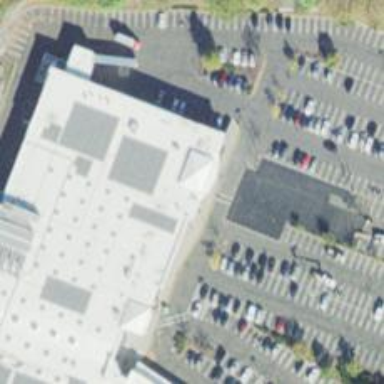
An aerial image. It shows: Supermarket.